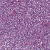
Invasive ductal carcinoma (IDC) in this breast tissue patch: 1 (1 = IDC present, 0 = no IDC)